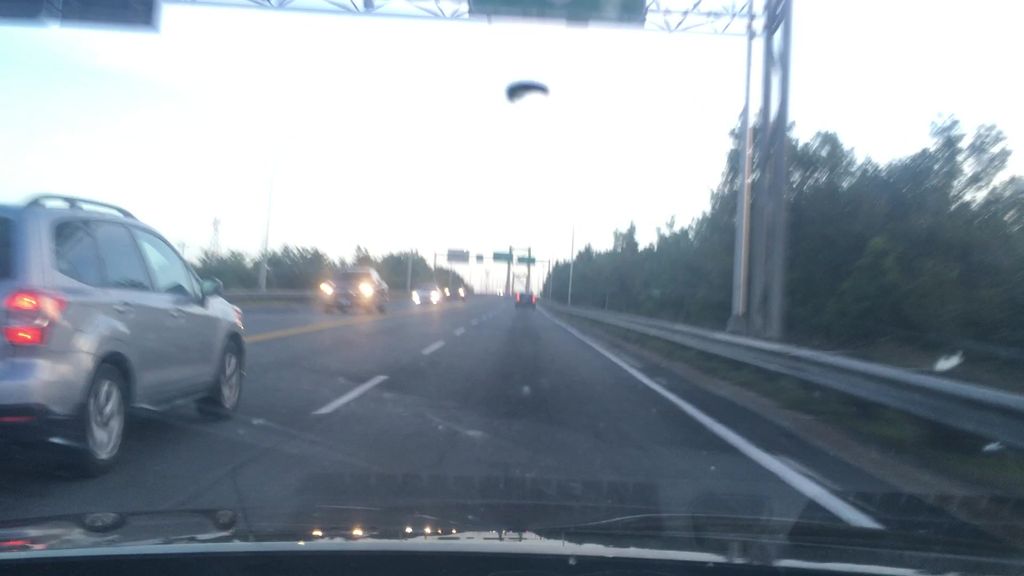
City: halifax